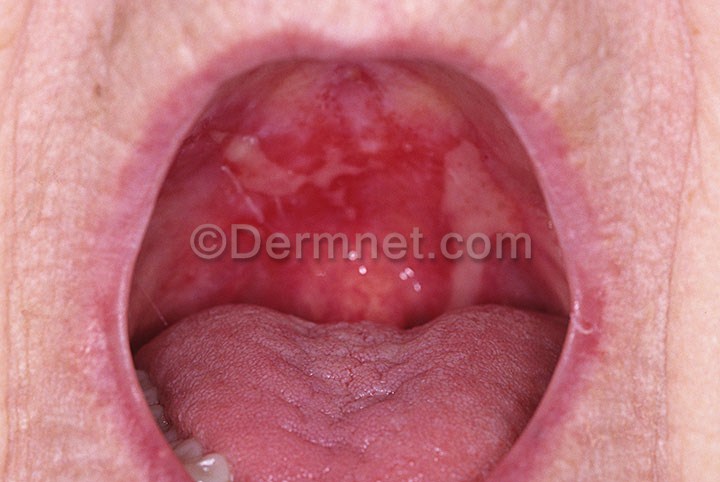
Disease: Bullous Disease Photos